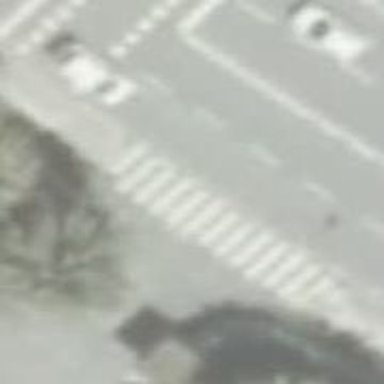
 with marked indicators for pedestrians."